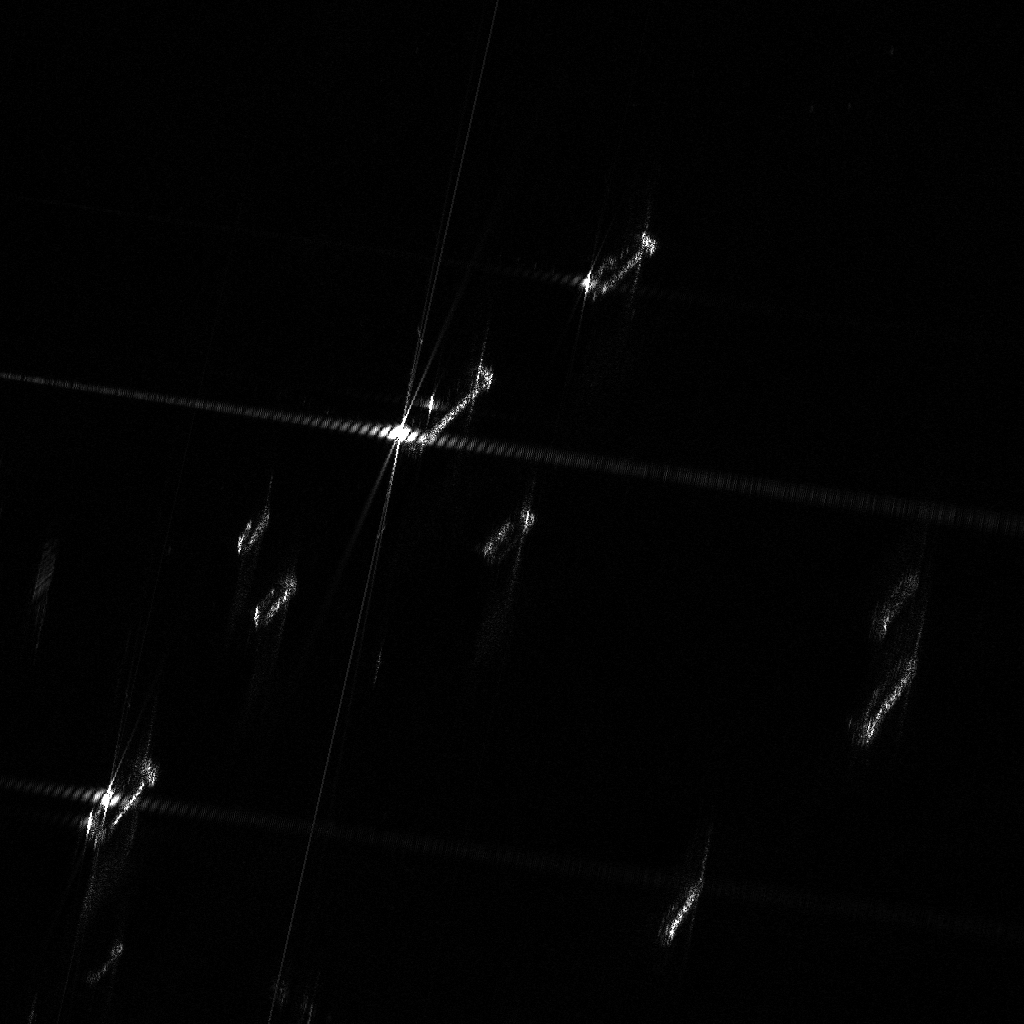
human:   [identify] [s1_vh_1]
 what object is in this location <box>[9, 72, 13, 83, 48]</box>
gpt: <ref>1 large dredger at the bottom left</ref>

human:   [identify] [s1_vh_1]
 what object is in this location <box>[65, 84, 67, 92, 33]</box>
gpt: <ref>1 small dredger at the bottom</ref>